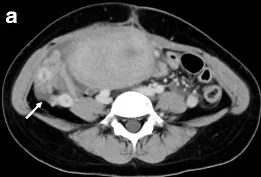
Computed tomography of the right ovarian vein and the inferior vena cava. The right ovary (white arrow) (a).
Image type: radiology (ct)